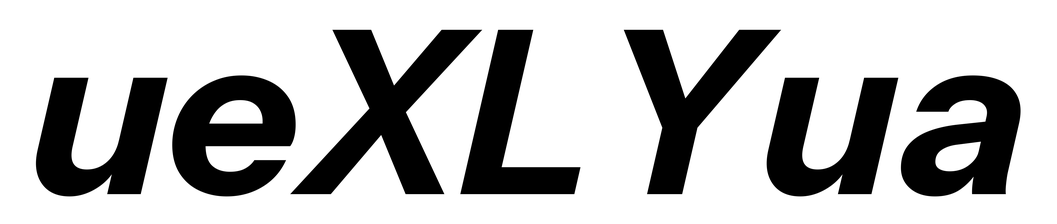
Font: InstrumentSans-Italic_Bold_Italic